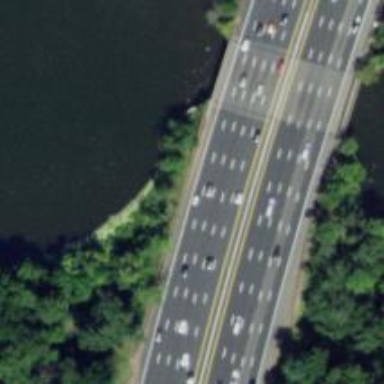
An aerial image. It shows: Urban freeway bridge over motorway.